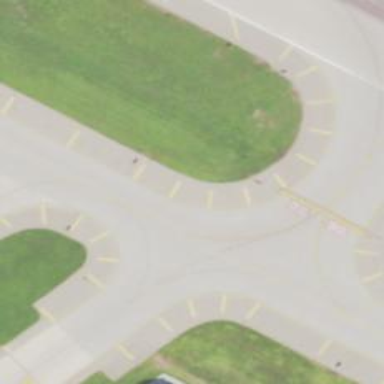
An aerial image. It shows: Image of taxiway at airport.